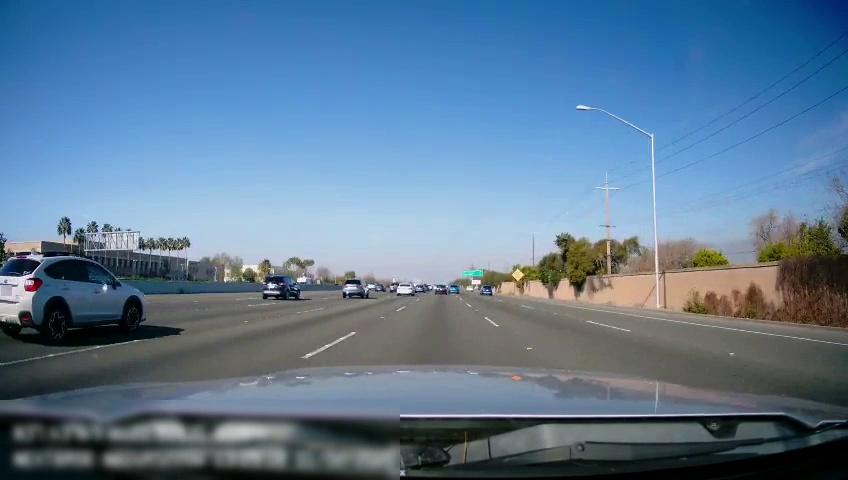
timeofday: Day
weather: Sunny
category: Drivable Space
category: Vehicles | SUV
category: Vehicles | SUV
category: Vehicles | SUV
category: Vehicles | Car
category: Vehicles | SUV
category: Vehicles | Car
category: Vehicles | SUV
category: Vehicles | Car
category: Vehicles | SUV
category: Vehicles | SUV
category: Lanes | Alternate Lane
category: Lanes | Alternate Lane
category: Lanes | Alternate Lane
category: Lanes | Current Lane
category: Lanes | Alternate Lane
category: Lanes | Alternate Lane
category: Lanes | Alternate Lane
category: Traffic | Signs
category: Traffic | Signs
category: Traffic | Signs